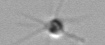
Label: Calciopappus